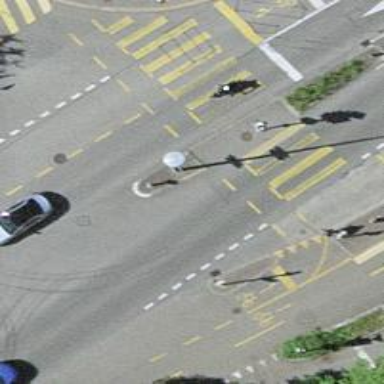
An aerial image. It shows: Road crossing with traffic signals and pedestrian island.